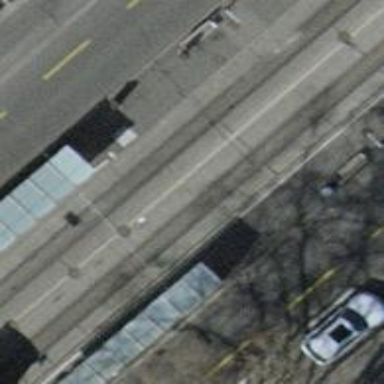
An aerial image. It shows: Bus stop for trolleybuses with designated stop position for public transport.